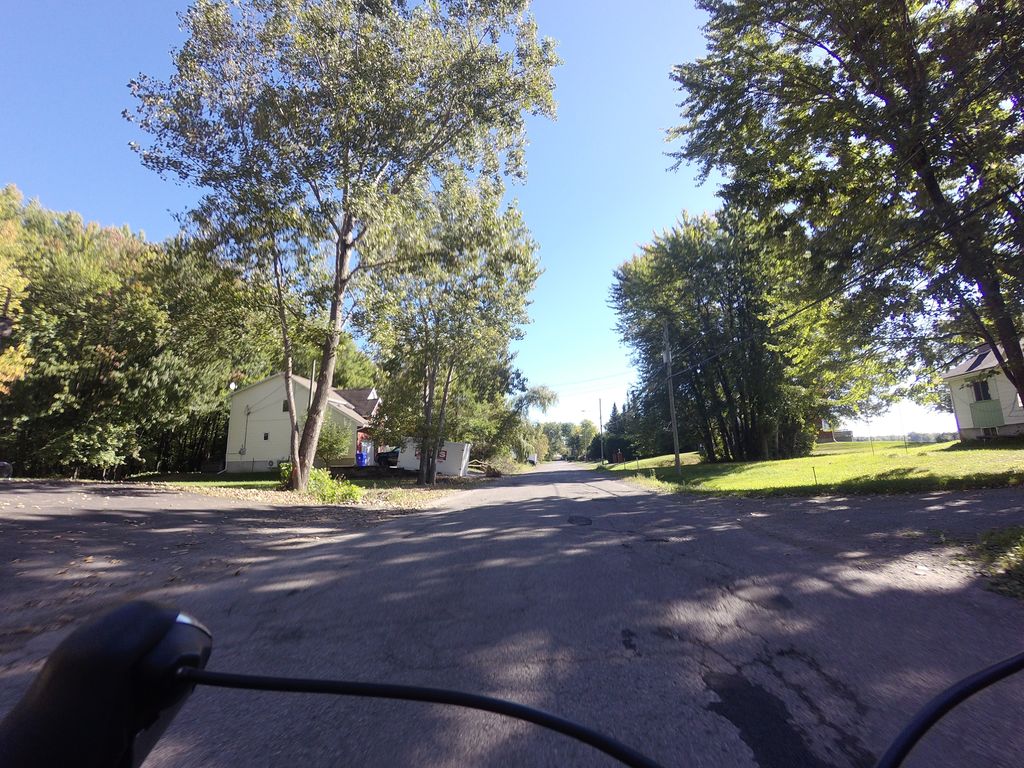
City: ottawa-gatineau